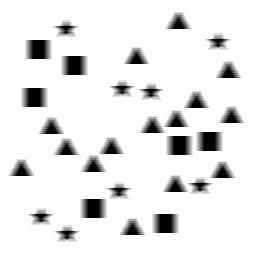
Squares: 7
Triangles: 15
Stars: 8
Total shapes: 30